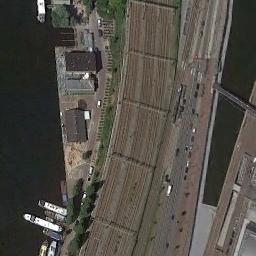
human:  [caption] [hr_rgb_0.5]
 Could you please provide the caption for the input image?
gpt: There are two trains passing by in the picture .

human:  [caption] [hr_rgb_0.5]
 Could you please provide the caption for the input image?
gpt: These railways go through the waters and some houses are on one side of the railways .

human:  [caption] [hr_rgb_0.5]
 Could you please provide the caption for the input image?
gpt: The railway is next to some houses and water .

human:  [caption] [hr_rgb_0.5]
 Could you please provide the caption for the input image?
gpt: Several buildings of different shapes and sizes are beside the railway .

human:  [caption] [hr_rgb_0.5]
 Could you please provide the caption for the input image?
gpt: There are some buildings and a river beside the railway .